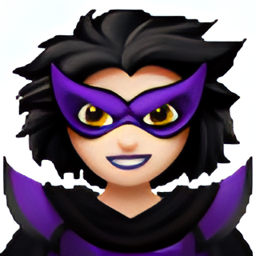
Name: supervillain
Emoji: 🦹🏻
Group: People & Body
Sub-group: person-fantasy